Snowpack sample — Buffalo Mountain, Silverthorne, Colorado, USA (1/25/25, 10:11 AM MST)
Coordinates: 39.6222, -106.1139
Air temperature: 22 °F
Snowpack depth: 110 cm
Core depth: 10 cm
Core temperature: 46.4 °F
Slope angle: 12°, slope face: 102°
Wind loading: high
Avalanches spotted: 0
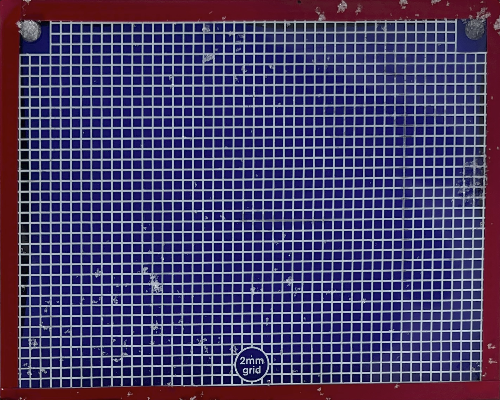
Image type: profile
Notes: No avalanches nearby, collected on the outskirts of a fire break 15 meters from the treeline, on way to Buffalo and Red Mountain